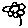
Label: flower